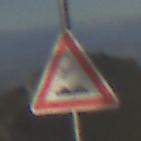
Verkehrszeichen: UnebeneFahrbahn
Umgebung: Outdoor, Nature
Tageszeit: SunriseSunset
Wetter: PartlyCloudy
Licht: Natural
Jahreszeit: NotSpecified
Kontrast: HighContrast